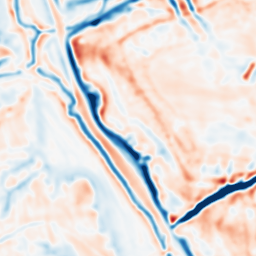
Category: multiscale
Decomposition family: dog_multiscale
Decomposition parameters: sigma_ratio: 1.4
n_scales: 3
base_sigma: 2
Upsampling method: cubic_catmull_rom
Upsampling parameters: scale: 4
Upsampling scale: 4